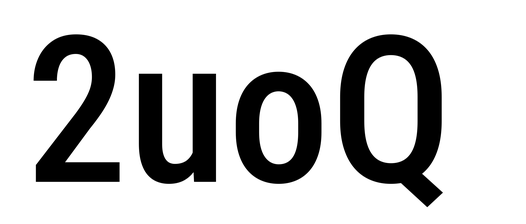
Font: Roboto_Condensed_Medium